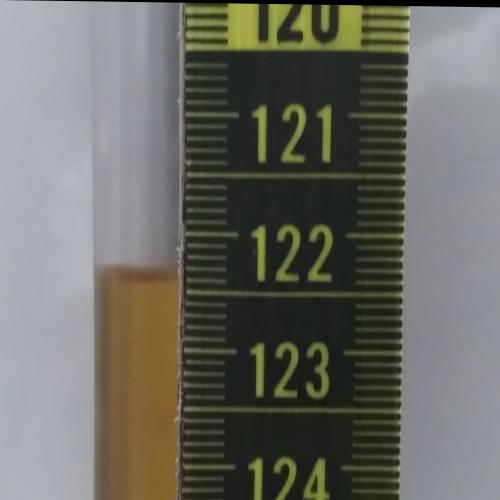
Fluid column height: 122.4 cm